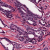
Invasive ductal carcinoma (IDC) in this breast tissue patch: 1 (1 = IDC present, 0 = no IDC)